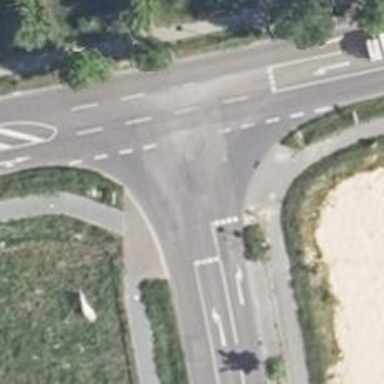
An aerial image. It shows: Unmarked crossing on the road.